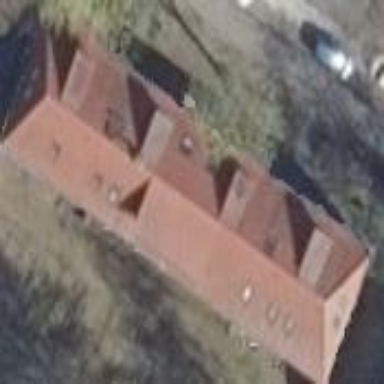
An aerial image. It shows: Hipped roof on apartment building.